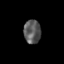
Tissue: skin
Cell type: Epithelial cells
Senescence score: 0.2752
Nuclear area (px): 395
Mean DAPI intensity: 89.197